Question: here is my DTD rules should have following property:
book have a title, release year, one or more author , one or more rating (0-5), any number of reviews.
'''
<!ELEMENT books (book+)>
<!ELEMENT book (title, author+,year,rating+,review*)>
<!ELEMENT title (#PCDATA)>
<!ELEMENT author (#PCDATA)>
<!ELEMENT year (#PCDATA)>
<!ELEMENT rating (0|1|2|3|4|5)>
<!ELEMENT review (#PCDATA)>
'''
and here is my example XML:
'''
<?xml version="1.0" standalone="no" ?>
<!DOCTYPE books SYSTEM "books.dtd">
<books>
<book>
<title>book1</title>
<author>bob</author>
<year>2000</year>
<rating>2</rating>
<rating>3</rating>
</book>
<book>
<title>book2</title>
<author>alice</author>
<year>2001</year>
<rating>4</rating>
<rating>5</rating>
</book>
<book>
<title>book3</title>
<author>john</author>
<year>2002</year>
<rating>5</rating>
<rating>0</rating>
<review>not bad</review>
</book>
</books>
'''
but I always get this error .
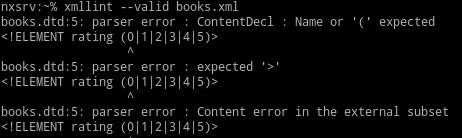
Answer: '<!ELEMENT rating (0|1|2|3|4|5)>' is not correct in DTDs and regarding your XML. It means that you would want the rating element to contain either an element named "0" ('<0>'), or "1", "2", and so on. Unfortunately, a tag name can't begin with a number.
To achieve what you want to do is commonly done with an attribute. Declare the rating element as empty, with an attribute to be selected among a value in a list like so:
'''
<!ELEMENT rating EMPTY>
<!ATTLIST rating
rank (0|1|2|3|4|5) #REQUIRED >
'''
and your XML instance will become:
'''
<?xml version="1.0" standalone="no" ?>
<!DOCTYPE books SYSTEM "books.dtd">
<books>
<book>
<title>book1</title>
<author>bob</author>
<year>2000</year>
<rating rank="2" />
<rating rank="3" />
</book>
<book>
<title>book2</title>
<author>alice</author>
<year>2001</year>
<rating rank="4" />
<rating rank="5" />
</book>
<book>
<title>book3</title>
<author>john</author>
<year>2002</year>
<rating rank="5 />
<rating rank="0" />
<review>not bad</review>
</book>
</books>
'''
If you really want the rating to be set as textual content, it is not possible to constraint its value with a DTD, however it is possible with XML Schema.